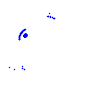
Particle: kaon